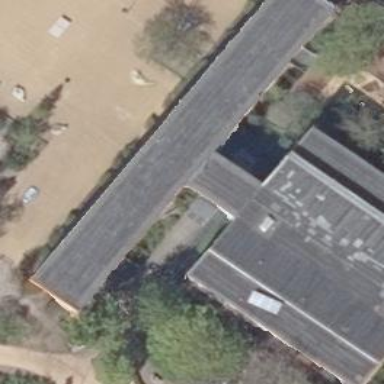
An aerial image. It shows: The school building has flat roof made of tar paper.